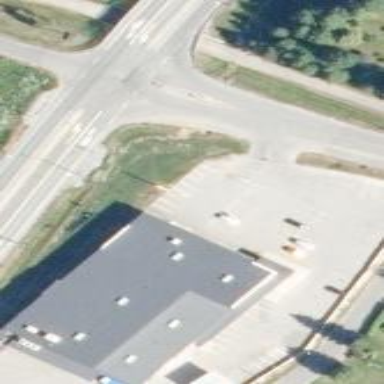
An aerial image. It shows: Supermarket building.